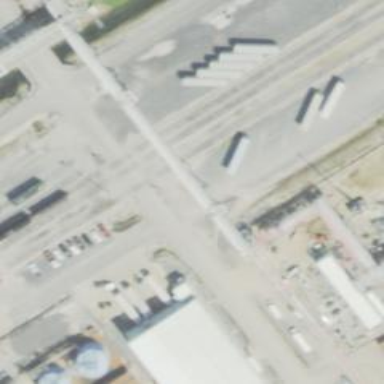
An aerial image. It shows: Rail spur service.